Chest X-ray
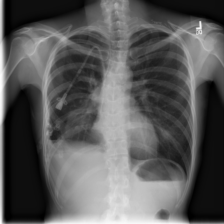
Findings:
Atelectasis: negative
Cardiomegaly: negative
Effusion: positive
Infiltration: negative
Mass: negative
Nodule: negative
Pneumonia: negative
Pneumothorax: negative
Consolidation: negative
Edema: negative
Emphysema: negative
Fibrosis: negative
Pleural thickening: negative
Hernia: negative